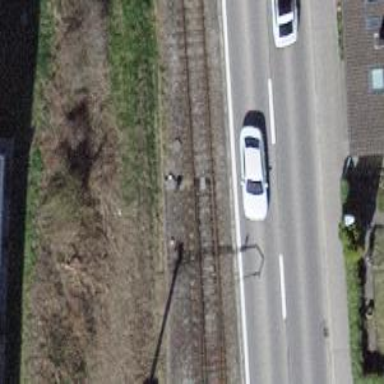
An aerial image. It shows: Railway switch.